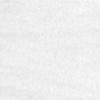
Label: no_change